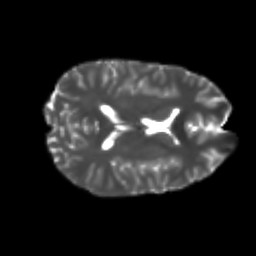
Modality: T2w
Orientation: axial
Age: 21
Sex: male
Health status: healthy
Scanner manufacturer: philips
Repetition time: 7.386 s
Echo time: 0.08599 s